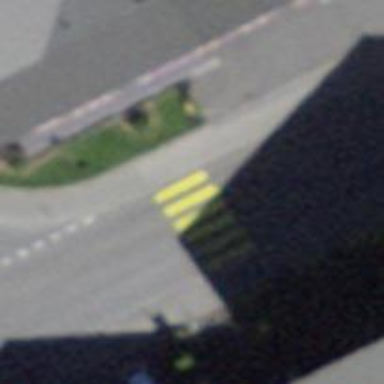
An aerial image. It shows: Zebra crossing on the road.